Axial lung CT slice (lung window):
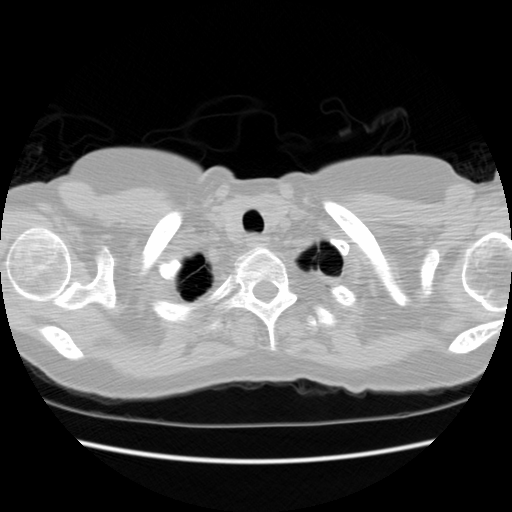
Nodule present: no